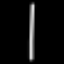
Label: line